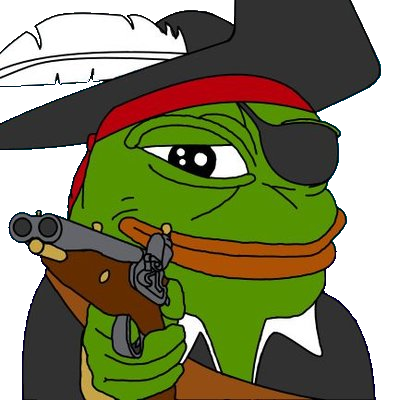
Label: 5_Pepe